Question: I have the following structure

I want to tell '.gitignore' to ignore 'js', 'map' file types.
I tried the following
'''
# =========================
# Web essentials auto-generated files
# =========================
TypeScript.Content/Scripts/*.js
TypeScript.Content/Scripts/*.js.map
'''
But when I change the js file (or 'create' it) it adds to the list of pending changes...
Is something wrong?
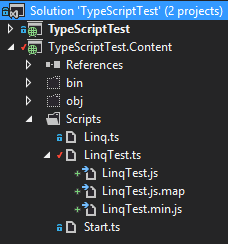
Answer: It seems that the '.js' and '.map' files that you wish git to ignore are already present in the index. You need to tell git to un-track those files:
'''
git rm --cached TypeScriptTest.Content/Scripts/*.js
git rm --cached TypeScriptTest.Content/Scripts/*.js.map
'''
Quote from GitHub help on <URL>:
> Note that git will not ignore a file that was already tracked before a
rule was added to this file to ignore it.